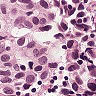
Metastatic tissue present: yes